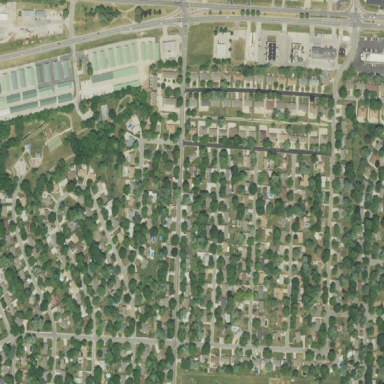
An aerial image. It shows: Residential area composed of single-family homes.